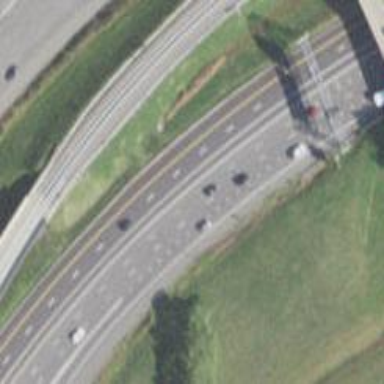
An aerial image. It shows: Asphalt motorway.